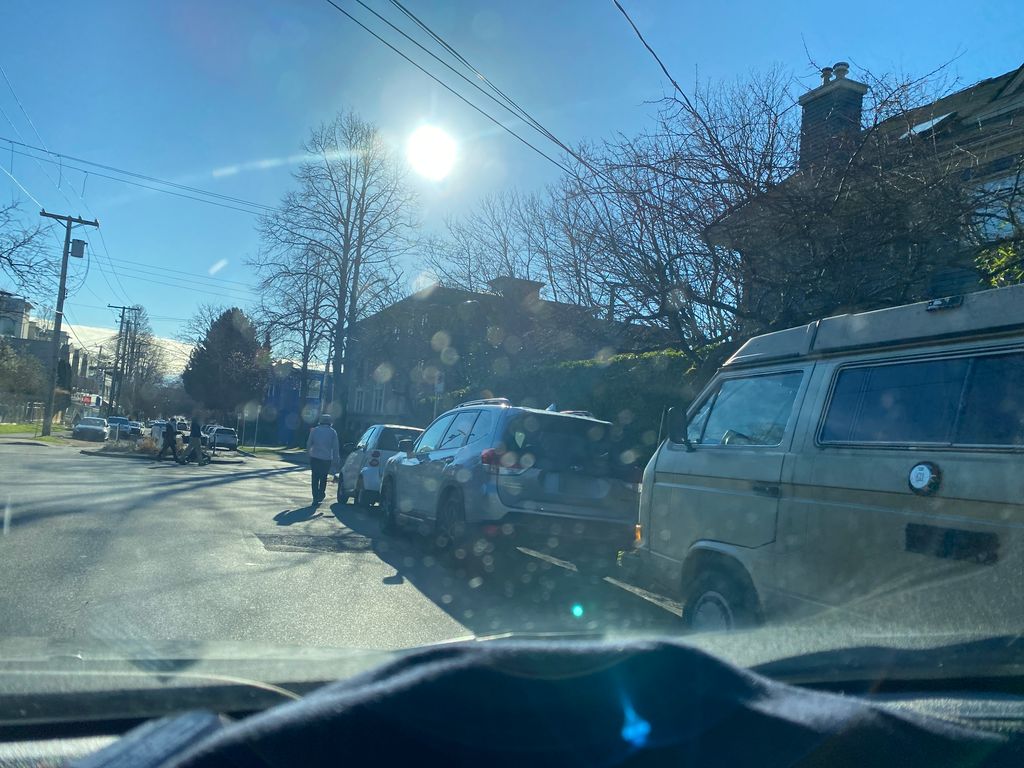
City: vancouver